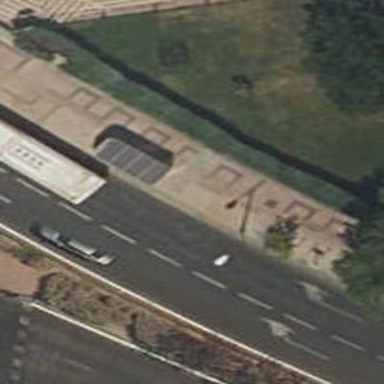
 serving as platform for public transportation."